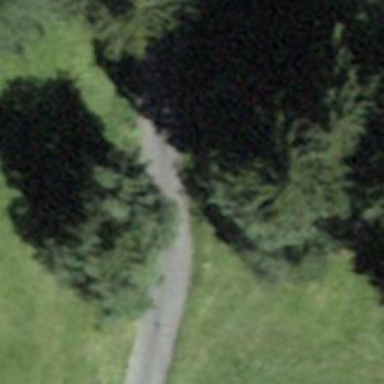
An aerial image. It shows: Paved track road with grade1 track type.